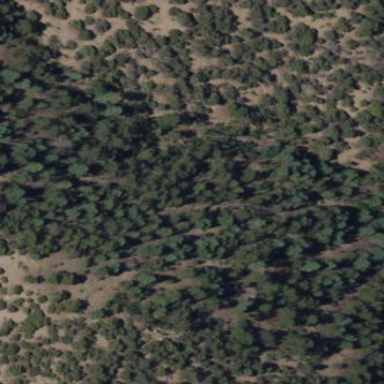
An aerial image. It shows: Area covered in scrub vegetation.